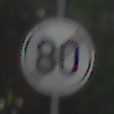
Verkehrszeichen: EndeGeschwindigkeit80
Umgebung: Outdoor, Suburban
Tageszeit: Midday
Wetter: Clear
Licht: Natural
Jahreszeit: NotSpecified
Kontrast: HighContrast